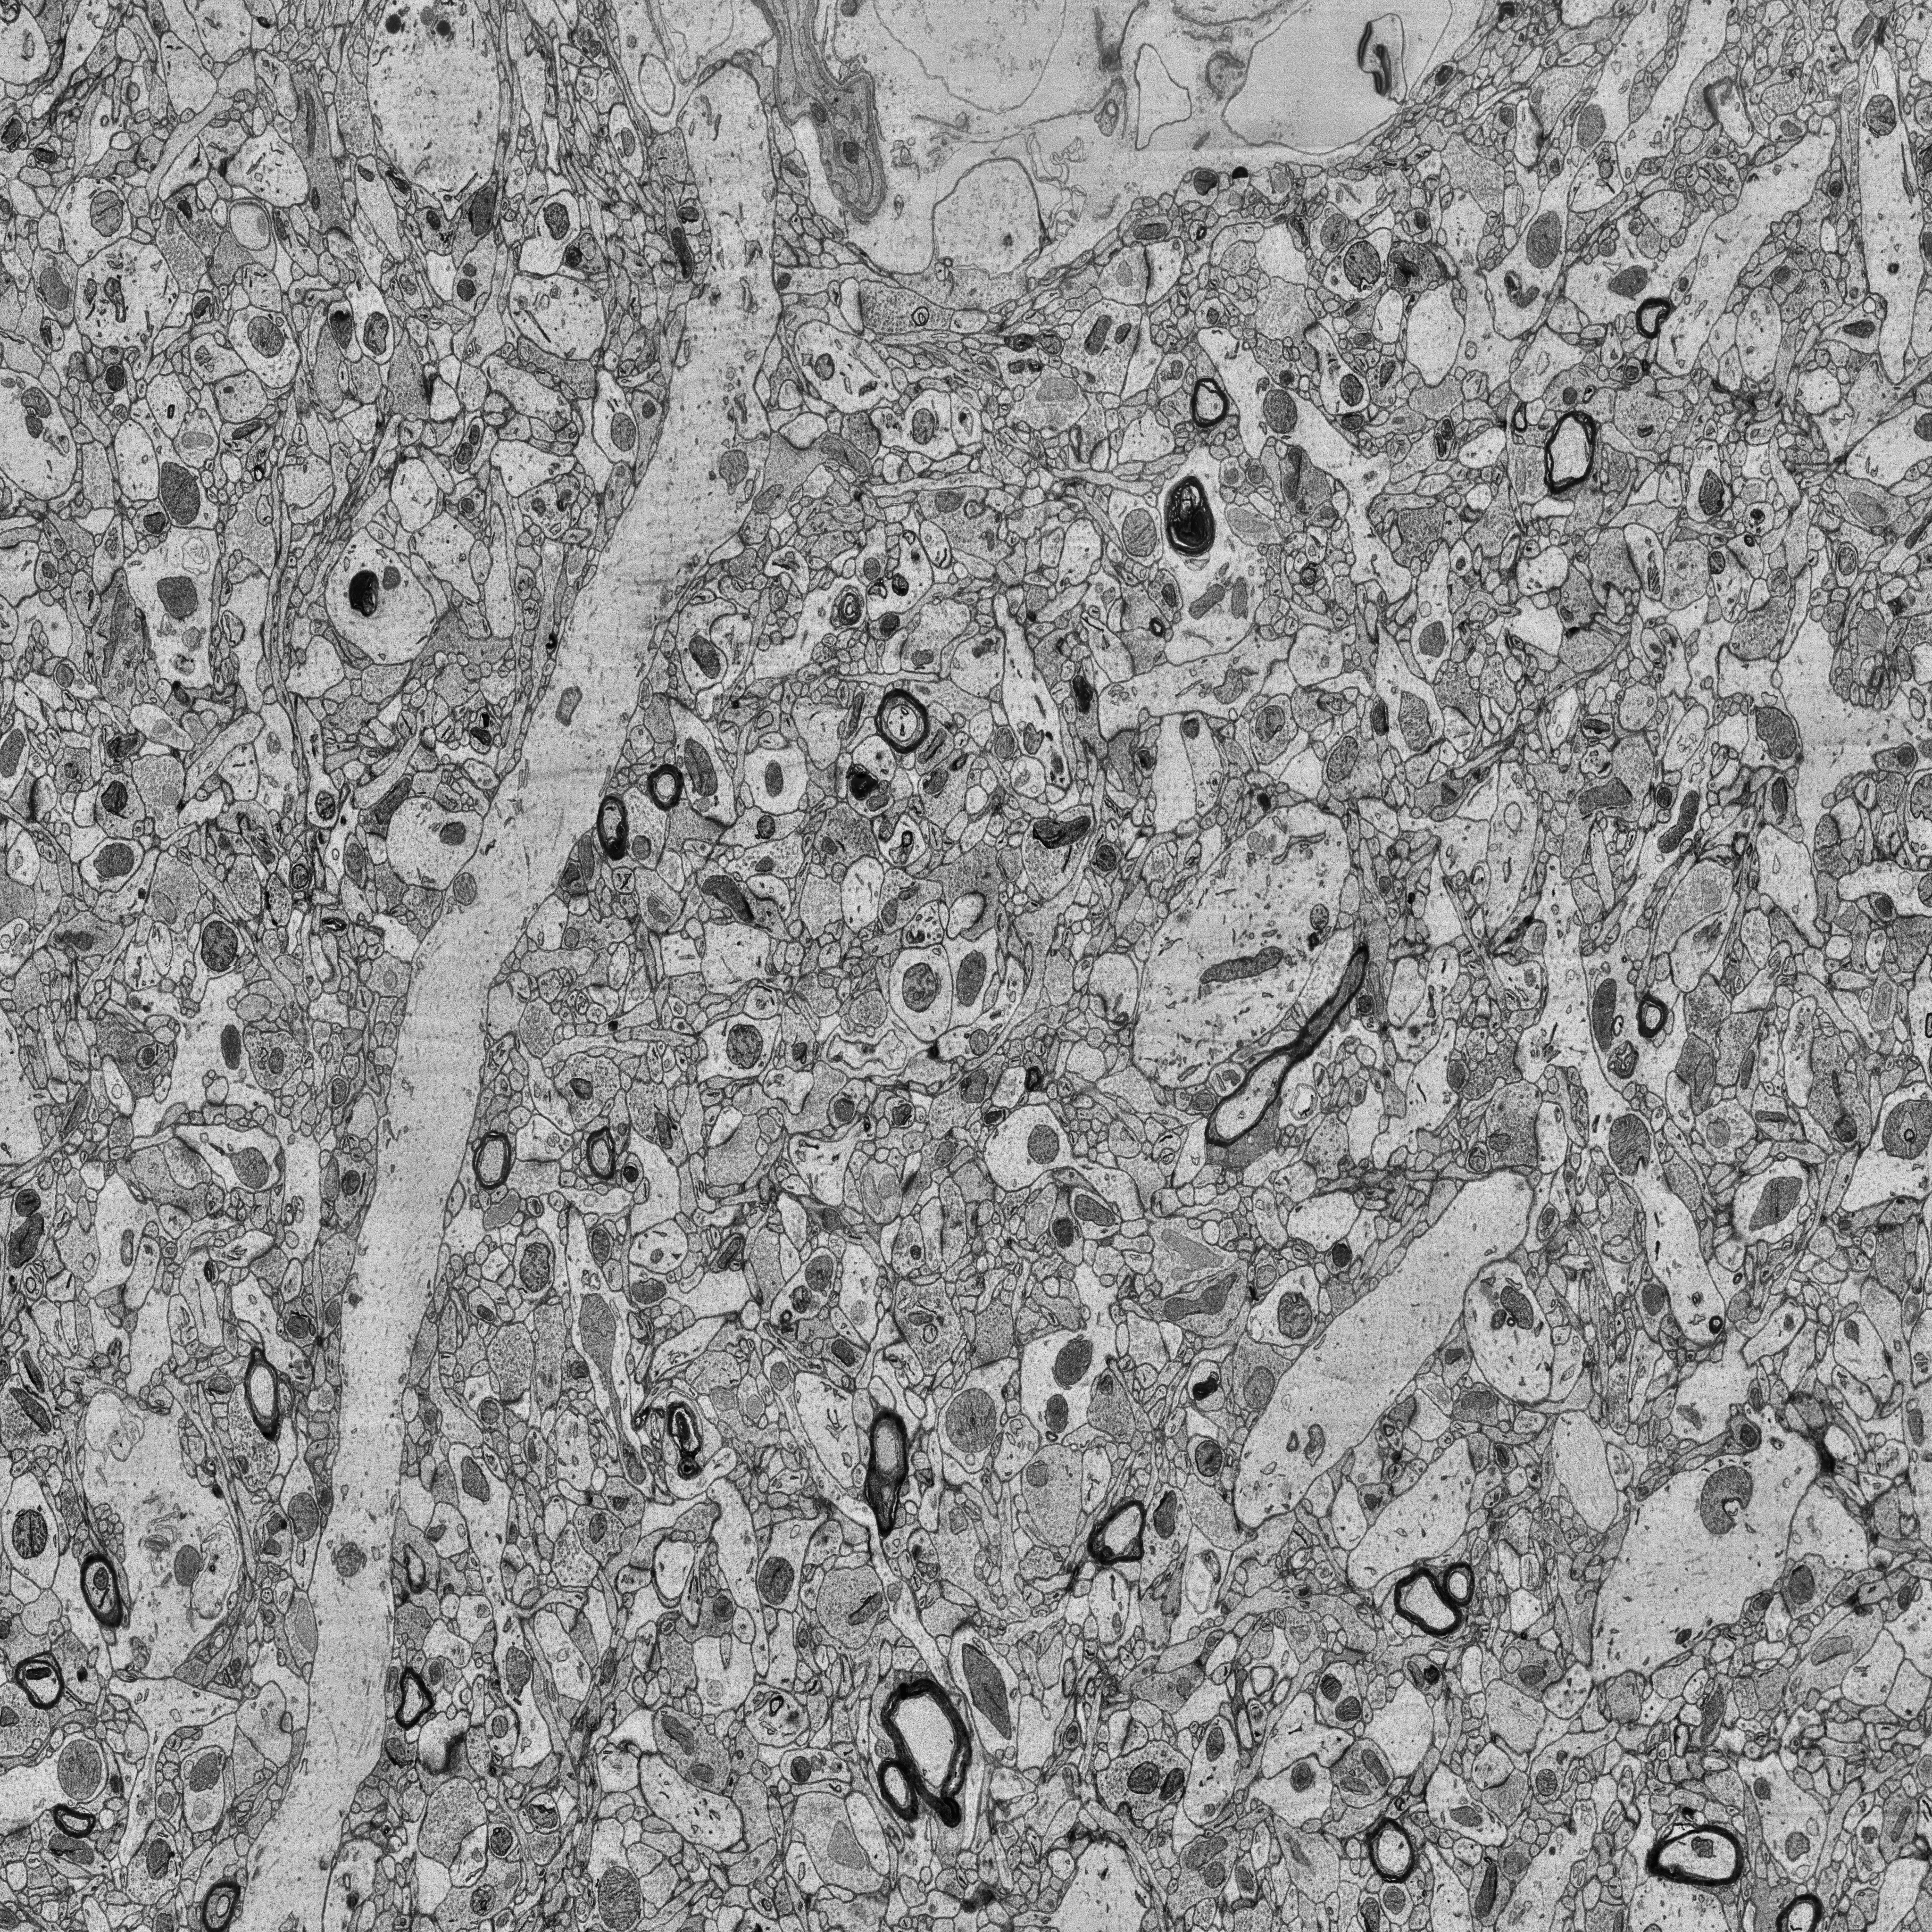
Electron microscopy slice of human cortex tissue
Slice depth (z): 96
Mitochondria instances in slice: 457